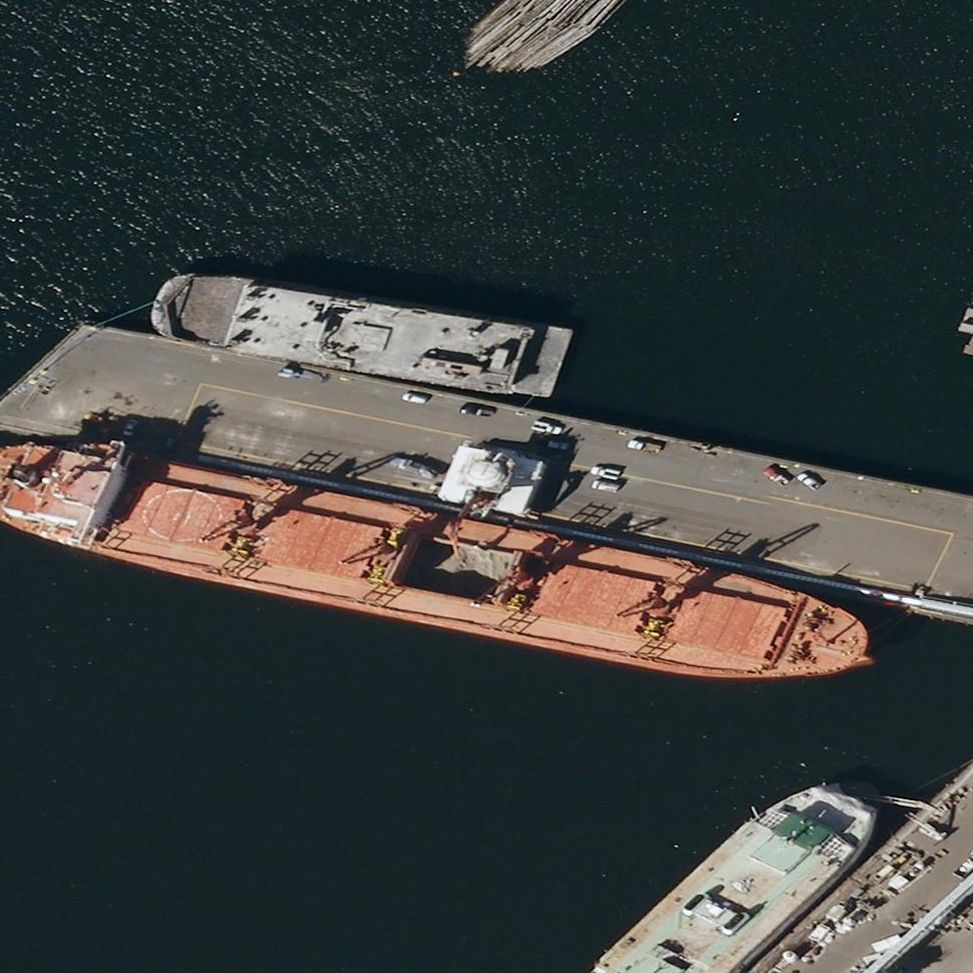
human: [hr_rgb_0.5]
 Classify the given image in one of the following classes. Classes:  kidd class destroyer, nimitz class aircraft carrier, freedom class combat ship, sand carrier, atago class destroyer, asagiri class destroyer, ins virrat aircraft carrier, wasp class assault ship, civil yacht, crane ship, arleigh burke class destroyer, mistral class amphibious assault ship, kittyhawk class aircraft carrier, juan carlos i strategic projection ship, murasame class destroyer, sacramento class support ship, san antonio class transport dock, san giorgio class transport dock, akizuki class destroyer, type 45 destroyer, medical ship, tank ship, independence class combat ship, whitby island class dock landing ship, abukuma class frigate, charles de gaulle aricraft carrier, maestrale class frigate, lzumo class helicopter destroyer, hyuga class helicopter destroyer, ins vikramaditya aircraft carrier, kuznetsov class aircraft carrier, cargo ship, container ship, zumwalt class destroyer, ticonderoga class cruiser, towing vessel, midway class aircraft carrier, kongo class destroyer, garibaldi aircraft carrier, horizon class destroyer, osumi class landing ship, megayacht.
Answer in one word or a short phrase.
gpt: Sand carrier